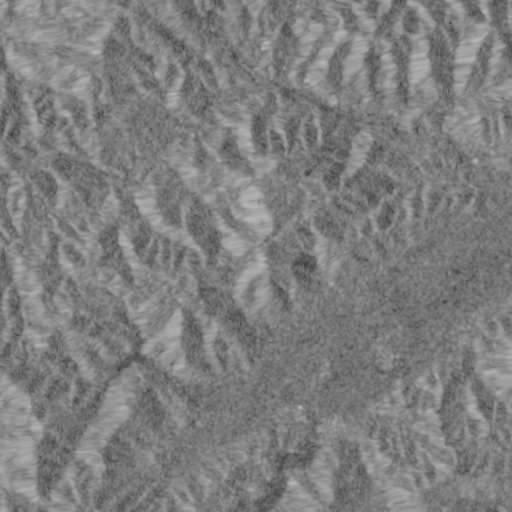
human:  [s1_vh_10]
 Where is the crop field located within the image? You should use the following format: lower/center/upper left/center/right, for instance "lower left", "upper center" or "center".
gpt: The crop field is located in the lower right of the image.
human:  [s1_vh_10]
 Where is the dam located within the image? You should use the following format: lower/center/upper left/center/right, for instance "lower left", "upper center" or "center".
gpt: The dam is located in the lower left of the image.
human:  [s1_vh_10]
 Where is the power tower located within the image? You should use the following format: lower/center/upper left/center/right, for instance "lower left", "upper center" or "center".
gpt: There is no power tower in the image.

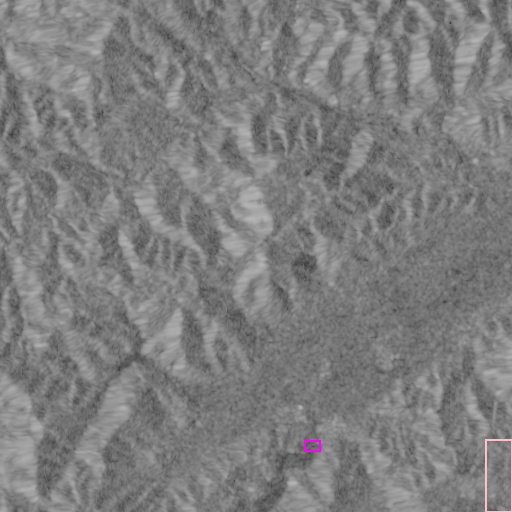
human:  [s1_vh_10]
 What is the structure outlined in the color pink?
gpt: The structure outlined in pink is a crop field.
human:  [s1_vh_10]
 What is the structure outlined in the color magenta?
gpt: The structure outlined in magenta is a dam.
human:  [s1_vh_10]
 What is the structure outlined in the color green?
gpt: There is no green outline.